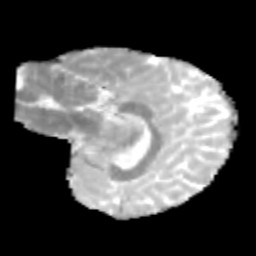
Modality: MD
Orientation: sagittal
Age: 11
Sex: male
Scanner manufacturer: siemens
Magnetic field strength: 3 T
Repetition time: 3.8 s
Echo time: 0.07 s